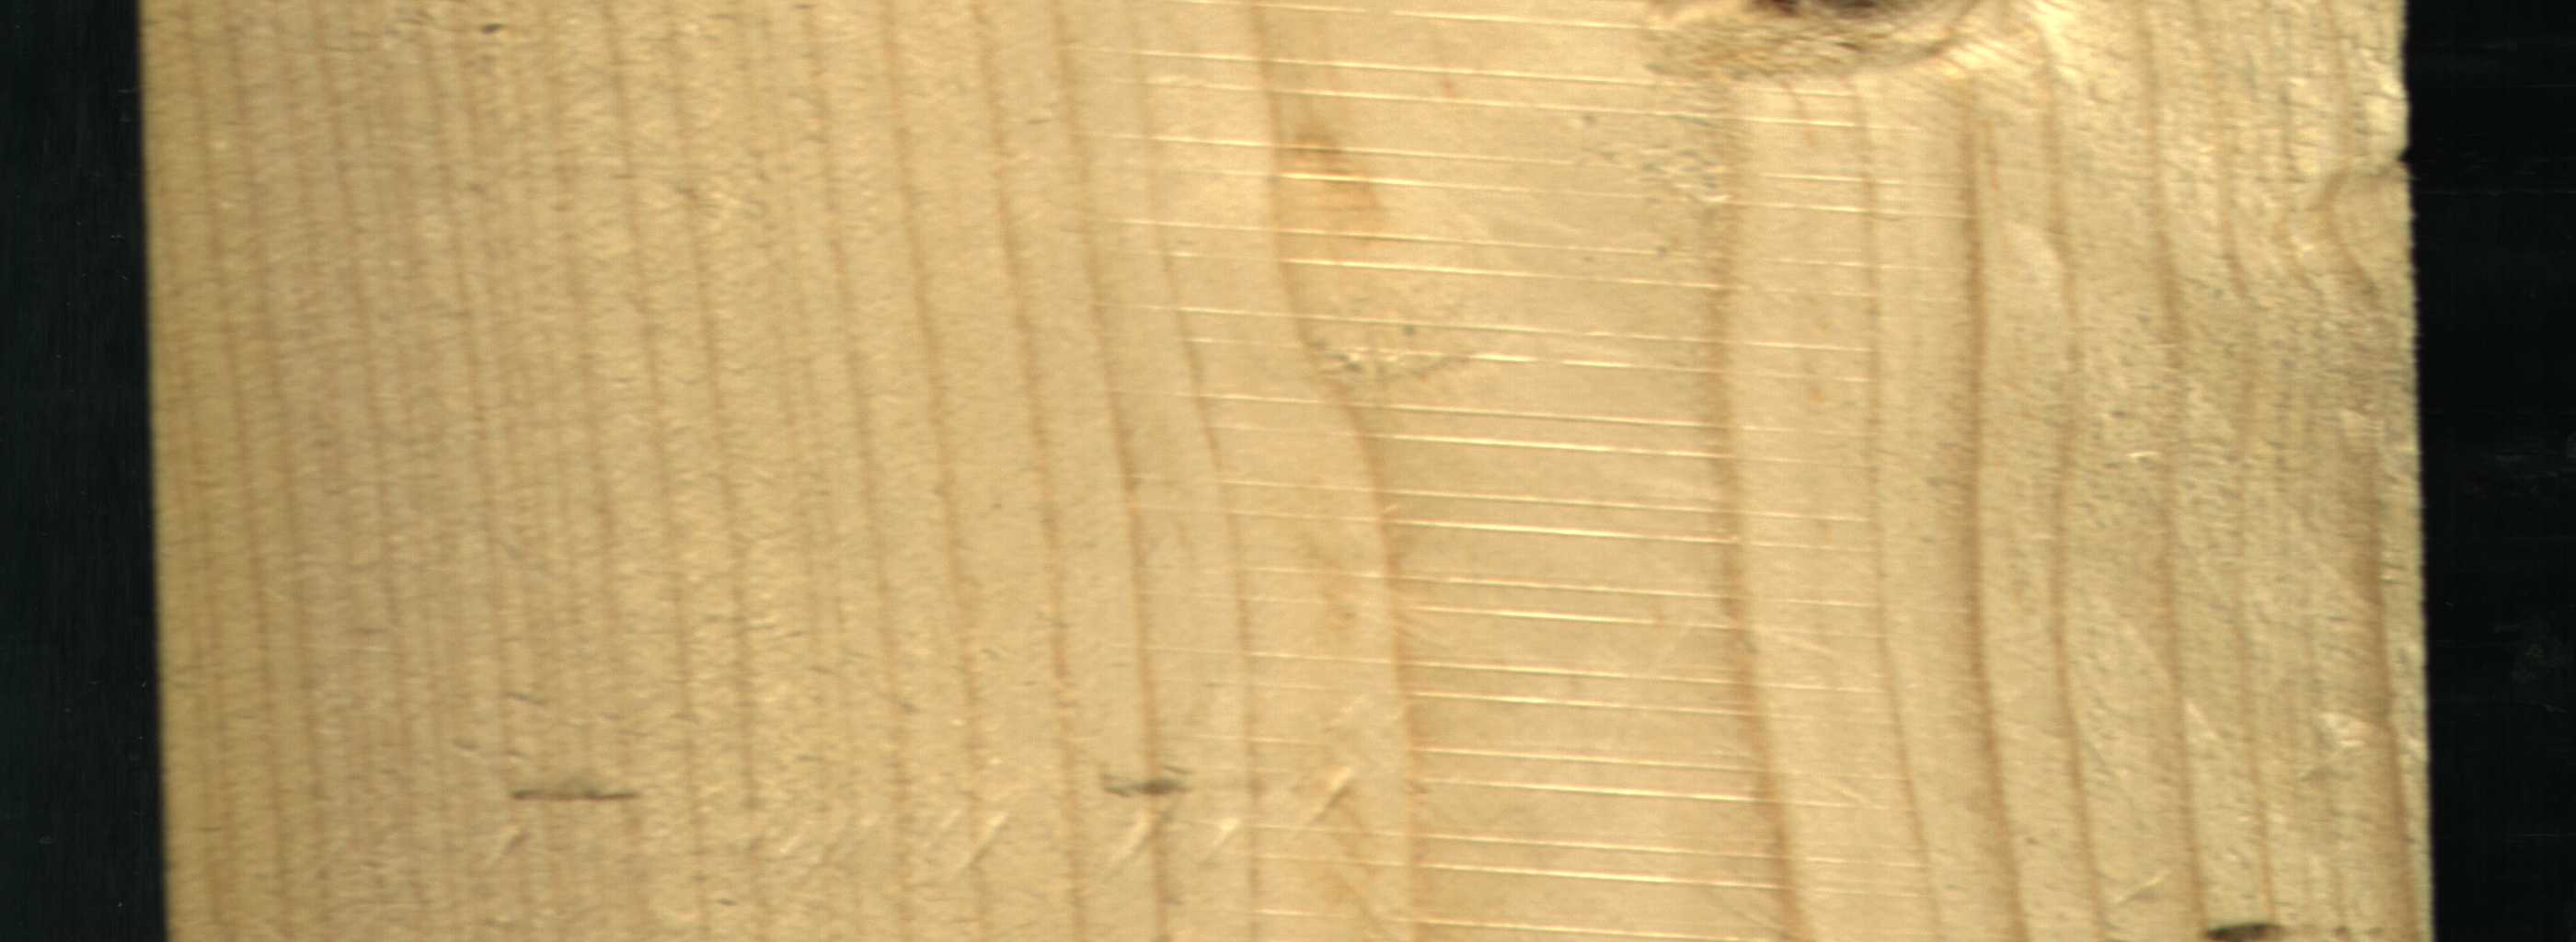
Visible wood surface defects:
Dead_Knot
Live_Knot